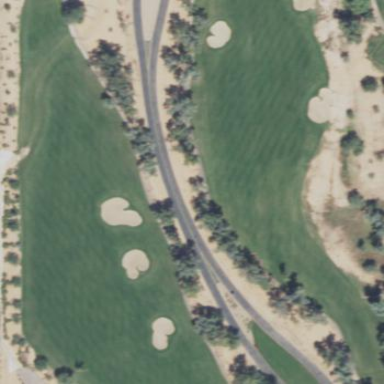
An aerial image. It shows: Area with grass used as rough in golf course.